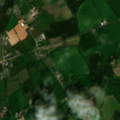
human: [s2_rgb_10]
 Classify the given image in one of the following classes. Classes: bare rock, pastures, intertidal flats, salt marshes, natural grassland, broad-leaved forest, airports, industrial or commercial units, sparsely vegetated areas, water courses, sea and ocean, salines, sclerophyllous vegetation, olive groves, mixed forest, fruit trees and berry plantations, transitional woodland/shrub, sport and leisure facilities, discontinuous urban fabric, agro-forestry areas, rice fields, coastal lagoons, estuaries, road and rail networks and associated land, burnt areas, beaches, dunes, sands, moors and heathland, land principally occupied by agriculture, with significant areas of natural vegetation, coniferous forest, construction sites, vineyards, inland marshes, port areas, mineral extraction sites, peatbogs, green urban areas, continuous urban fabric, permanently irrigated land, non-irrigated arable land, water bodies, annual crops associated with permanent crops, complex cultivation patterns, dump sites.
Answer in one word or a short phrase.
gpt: non-irrigated arable land, pastures